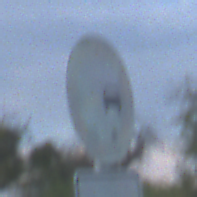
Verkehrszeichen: Ueberholverbot
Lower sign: ZeitangabenMitBeschraenkungAufWochentage8
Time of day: MorningAfternoon
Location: Outdoor (Nature)
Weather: PartlyCloudy
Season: NotSpecified
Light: Natural